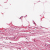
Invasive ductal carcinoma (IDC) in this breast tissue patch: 0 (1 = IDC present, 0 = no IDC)